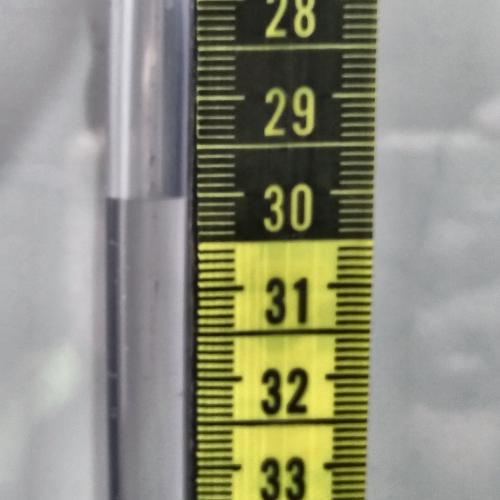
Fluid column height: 30.0 cm